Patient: sex F, age 59
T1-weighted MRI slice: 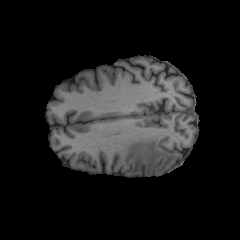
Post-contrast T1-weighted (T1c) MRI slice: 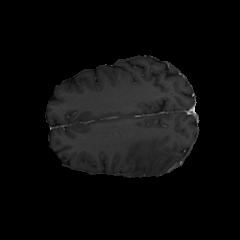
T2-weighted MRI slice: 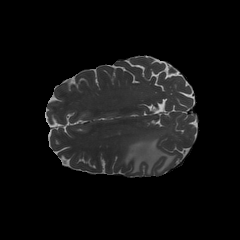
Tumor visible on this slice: yes
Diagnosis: Glioblastoma, IDH-wildtype
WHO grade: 4